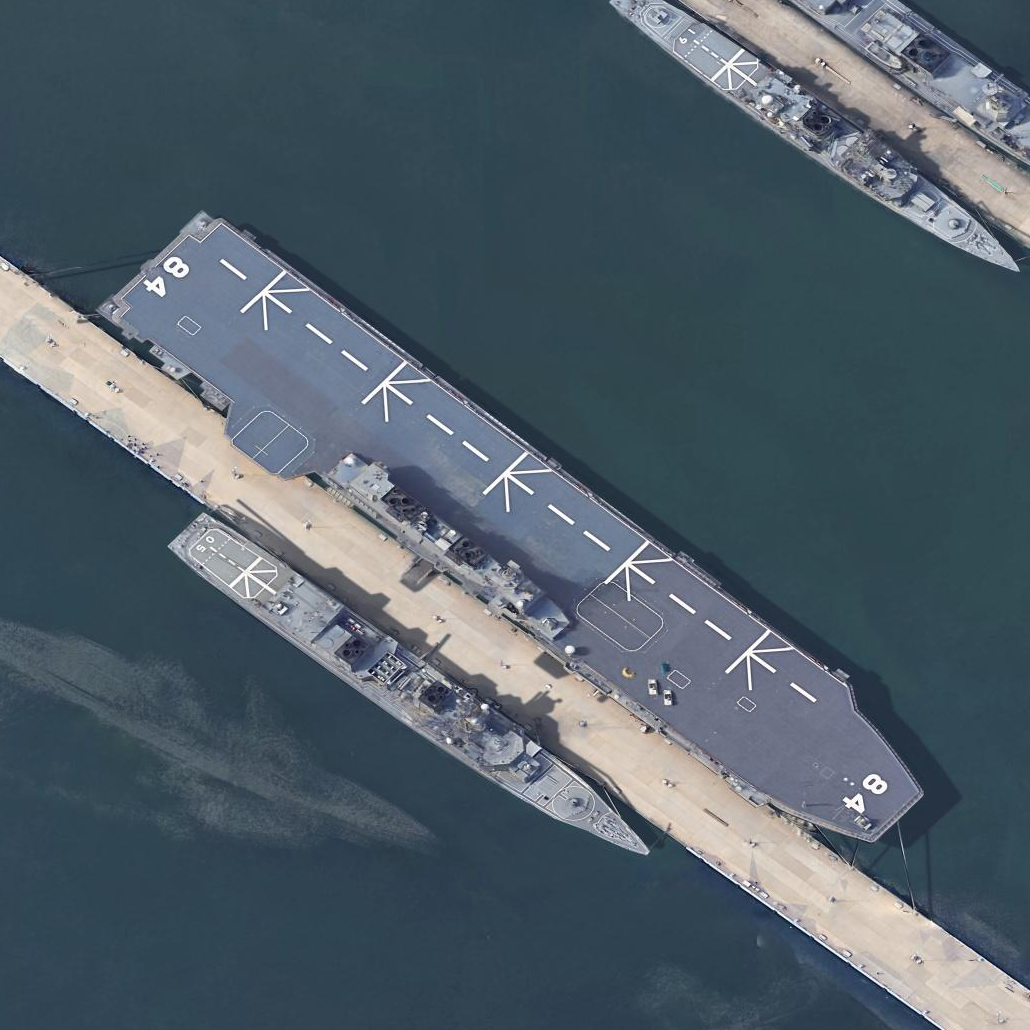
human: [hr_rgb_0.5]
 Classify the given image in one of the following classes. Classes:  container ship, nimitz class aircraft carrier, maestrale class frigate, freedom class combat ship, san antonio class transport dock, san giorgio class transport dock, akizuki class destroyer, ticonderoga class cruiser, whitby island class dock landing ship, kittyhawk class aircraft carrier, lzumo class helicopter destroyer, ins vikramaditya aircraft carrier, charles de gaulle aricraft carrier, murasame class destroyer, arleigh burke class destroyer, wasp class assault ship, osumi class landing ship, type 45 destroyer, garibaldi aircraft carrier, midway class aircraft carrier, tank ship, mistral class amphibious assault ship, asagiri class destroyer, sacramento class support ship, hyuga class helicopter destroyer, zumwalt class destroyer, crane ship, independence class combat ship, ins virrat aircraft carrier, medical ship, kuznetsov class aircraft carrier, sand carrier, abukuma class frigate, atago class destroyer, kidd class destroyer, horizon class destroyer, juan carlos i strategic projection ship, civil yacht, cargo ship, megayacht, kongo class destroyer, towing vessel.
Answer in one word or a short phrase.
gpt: Lzumo class helicopter destroyer